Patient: sex M, age 79
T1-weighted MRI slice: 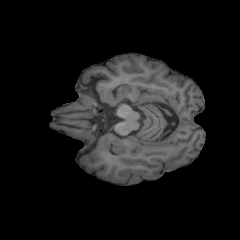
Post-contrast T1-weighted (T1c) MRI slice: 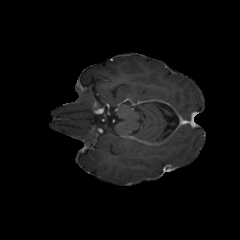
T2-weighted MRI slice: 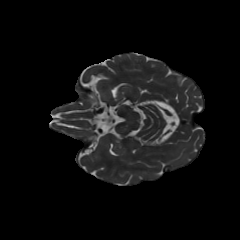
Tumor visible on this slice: no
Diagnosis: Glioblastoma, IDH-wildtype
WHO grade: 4